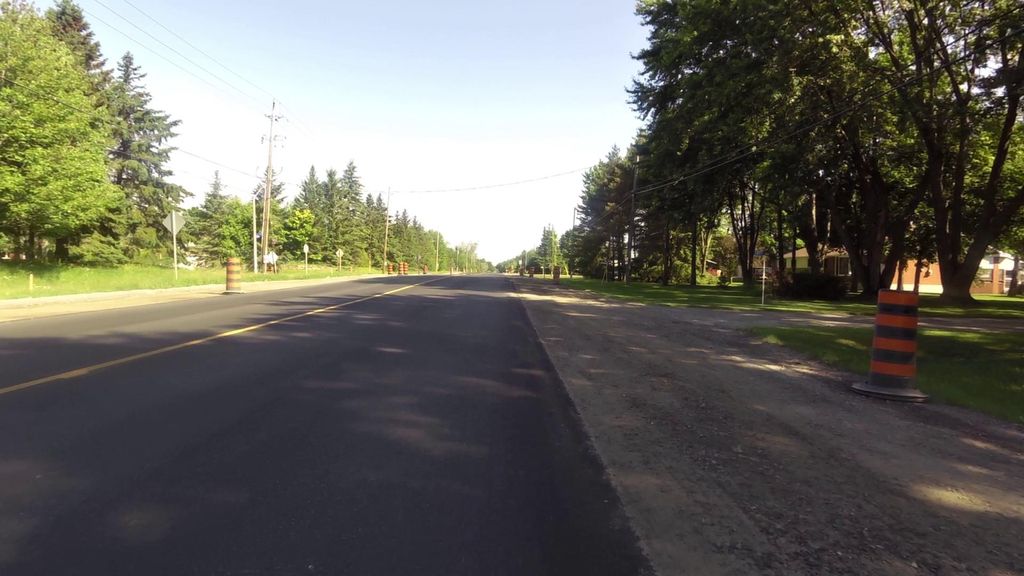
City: ottawa-gatineau